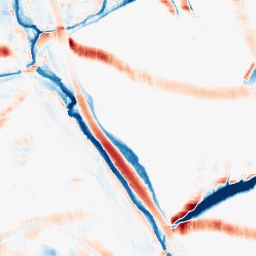
Category: morphological
Decomposition family: morphological_square
Decomposition parameters: operation: average
size: 20
Upsampling method: quadratic
Upsampling parameters: scale: 2
Upsampling scale: 2